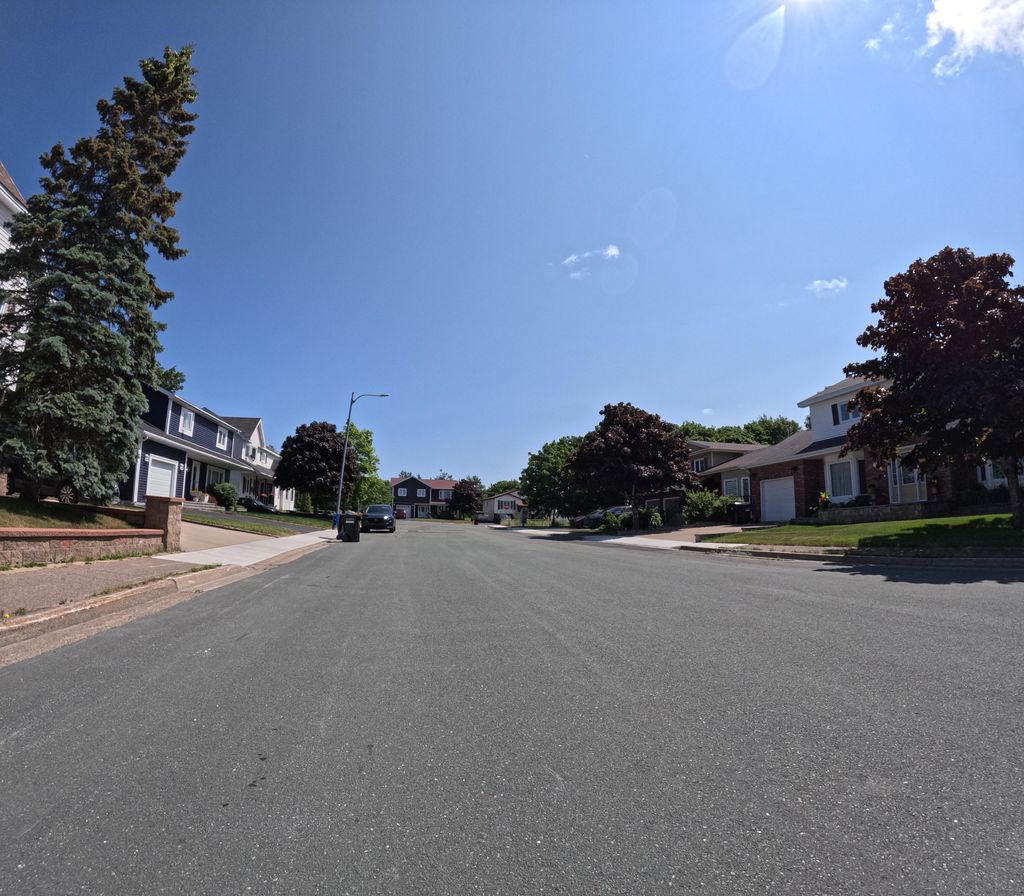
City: st_johns